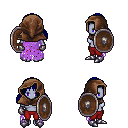
a pixel art fantasy rpg character, female body template, dark elf, purple skin, maroon tattered cape, red pants, blue twin-tailed hairstyle, cloth hood, metal gloves, metal boots, shield, four views (front, back, left, right), 2x2 character sprite sheet, small pixel art, hard edges, no anti-aliasing